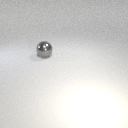
large gray metal sphere